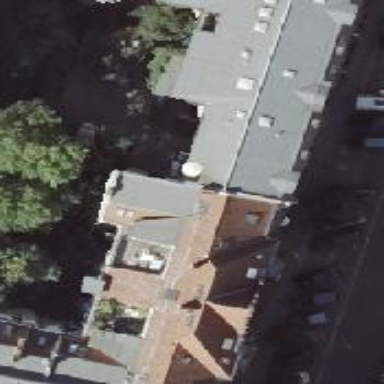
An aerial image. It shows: Building consisting of apartments with double saltbox roof shape.